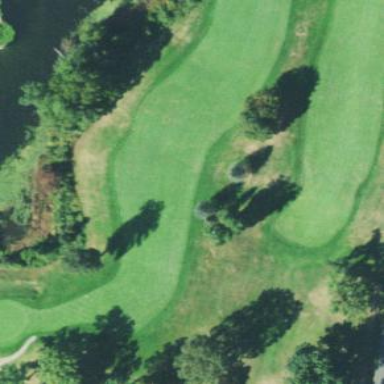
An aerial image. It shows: Golf fairway surrounded by grass.